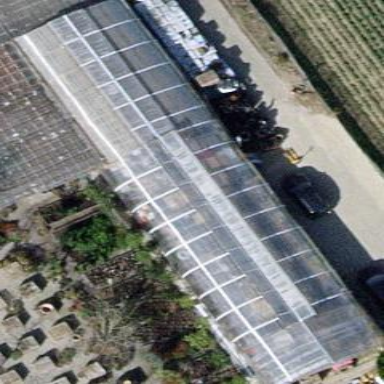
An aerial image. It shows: Greenhouse.